Question: In my small application I have a DataGrid (see screenshot) that's bound to a list of Measurement objects. A Measurement is just a data container with two properties: Date and CounterGas (float).
Each Measurement object represents my gas consumption at a specific date.

The list of measurements is bound to the DataGrid as follows:
'''
<DataGrid ItemsSource="{Binding Path=Measurements}" AutoGenerateColumns="False">
<DataGrid.Columns>
<DataGridTextColumn Header="Date" Binding="{Binding Path=Date, StringFormat={}{0:dd.MM.yyyy}}" />
<DataGridTextColumn Header="Counter Gas" Binding="{Binding Path=ValueGas, StringFormat={}{0:F3}}" />
</DataGrid.Columns>
</DataGrid>
'''
Well, and now my question :)
I'd like to have another column right next to the column "Counter Gas" which shows the difference between the actual counter value and the last counter value.
E.g. this additional column should calculate the difference between the value of of Feb. 13th and Feb. 6th => 199.789 - 187.115 = 15.674
What is the best way to achieve this? I'd like to avoid any calculation in the Measurement class which should just hold the data. I'd rather more like the DataGrid to handle the calculation.
So is there a way to add another column that just calculates the difference between to values? Maybe using some kind of converter and extreme binding? ;D
P.S.: Maybe someone with a better reputation could embed the screenshot. Thanks :)
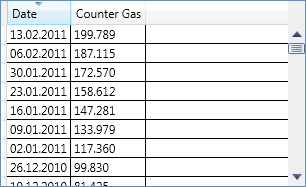
Answer: Extreme binding? No problem.
'''
<Window.Resources>
<local:ItemsDifferenceConverter x:Key="ItemsDifferenceConverter"/>
</Window.Resources>
<DataGrid ItemsSource="{Binding Path=Measurements}" AutoGenerateColumns="False">
<DataGrid.Columns>
<DataGridTextColumn Header="Date" Binding="{Binding Path=Date, StringFormat={}{0:dd.MM.yyyy}}" />
<DataGridTextColumn Header="Counter Gas" Binding="{Binding Path=ValueGas, StringFormat={}{0:F3}}" />
<DataGridTextColumn Header="Difference">
<DataGridTextColumn.Binding>
<MultiBinding Converter="{StaticResource ItemsDifferenceConverter}" Mode="OneWay">
<Binding Path="."/>
<Binding RelativeSource="{RelativeSource AncestorType={x:Type DataGrid}}" Path="ItemsSource"/>
</MultiBinding>
</DataGridTextColumn.Binding>
</DataGridTextColumn>
</DataGrid.Columns>
</DataGrid>
'''
Some kind of converter
'''
class ItemsDifferenceConverter : IMultiValueConverter
{
public object Convert(object[] values, Type targetType,
object parameter, CultureInfo culture)
{
if (values.Length != 2)
return null;
var item = values[0] as Measurement;
var collection = values[1] as IEnumerable<Measurement>;
if (item == null || collection == null)
return null;
var list = collection.OrderBy(v => v.Date).ToList(); //it will be easier to find a previous date
var itemIndex = list.IndexOf(item);
if (itemIndex == 0) //First item
return null;
var diff = item.ValueGas - list[itemIndex - 1].ValueGas;
return (diff > 0 ? "+" : "") + diff.ToString();
}
public object[] ConvertBack(object value, Type[] targetTypes, object parameter, System.Globalization.CultureInfo culture)
{
throw new Exception("The method or operation is not implemented.");
}
}
'''
But this example isn't work with removing/updating items of the underlying collection. In this case an intermediate ViewModel is the best choice.
Here is my way to do this. It works with updating, removing and adding items.
'''
/// <summary>
/// Main ViewModel, contains items for DataGrid
/// </summary>
public class MeasurementListViewModel
{
public MeasurementListViewModel(IEnumerable<Measurement> measurements)
{
this.Items = new ObservableCollection<MeasurementViewModel>(measurements.Select(m=>new MeasurementViewModel(m)));
this.Measurements = (ListCollectionView)CollectionViewSource.GetDefaultView(this.Items);
this.Items.CollectionChanged += new NotifyCollectionChangedEventHandler(Items_CollectionChanged);
foreach(var m in this.Items)
m.PropertyChanged += new PropertyChangedEventHandler(Item_PropertyChanged);
}
//Date or Value were changed
void Item_PropertyChanged(object sender, PropertyChangedEventArgs e)
{
//Update the collection view if refresh isn't possible
if (this.Measurements.IsEditingItem)
this.Measurements.CommitEdit();
if (this.Measurements.IsAddingNew)
this.Measurements.CommitNew();
this.Measurements.Refresh();
}
//Items were added or removed
void Items_CollectionChanged(object sender, NotifyCollectionChangedEventArgs e)
{
//Attach the observer for the properties
if (e.NewItems != null)
foreach (var vm in e.NewItems.OfType<MeasurementViewModel>())
vm.PropertyChanged += Item_PropertyChanged;
//Refresh when it is possible
if(!this.Measurements.IsAddingNew && !this.Measurements.IsEditingItem)
this.Measurements.Refresh();
}
private ObservableCollection<MeasurementViewModel> Items { get; set; }
public ListCollectionView Measurements { get; set; }
}
/// <summary>
/// Wraps Measurement class and provide notification of changes
/// </summary>
public class MeasurementViewModel
{
public MeasurementViewModel()
{
this.Model = new Measurement();
}
public MeasurementViewModel(Measurement m)
{
this.Model = m;
}
public Measurement Model { get; private set; }
public DateTime Date
{
get { return this.Model.Date; }
set
{
this.Model.Date = value;
OnPropertyChanged("Date");
}
}
public double ValueGas
{
get { return this.Model.ValueGas; }
set
{
this.Model.ValueGas = value;
OnPropertyChanged("ValueGas");
}
}
public event PropertyChangedEventHandler PropertyChanged;
protected virtual void OnPropertyChanged(string propertyName)
{
if (this.PropertyChanged != null)
{
this.PropertyChanged(this, new PropertyChangedEventArgs(propertyName));
}
}
}
'''
The converter is a bit different:
'''
class ItemsDifferenceConverter : IMultiValueConverter
{
public object Convert(object[] values, Type targetType,
object parameter, CultureInfo culture)
{
var item = values[0] as MeasurementViewModel;
var view = values[1] as ICollectionView;
if (item == null || view == null)
return null;
var list = view.SourceCollection.OfType<MeasurementViewModel>().OrderBy(v => v.Date).ToList(); //it will be easier to find a previous date
var itemIndex = list.IndexOf(item);
if (itemIndex == 0) //First item
return null;
var diff = item.ValueGas - list[itemIndex - 1].ValueGas;
return (diff > 0 ? "+" : "") + diff.ToString();
}
public object[] ConvertBack(object value, Type[] targetTypes, object parameter, System.Globalization.CultureInfo culture)
{
throw new Exception("The method or operation is not implemented.");
}
}
'''
And 'DataGrid':
'''
<DataGrid ItemsSource="{Binding Path=Measurements}" AutoGenerateColumns="False"
CanUserAddRows="True">
<DataGrid.Columns>
<DataGridTextColumn Header="Date" Binding="{Binding Path=Date, StringFormat={}{0:dd.MM.yyyy}}" />
<DataGridTextColumn Header="Counter Gas" Binding="{Binding Path=ValueGas, StringFormat={}{0:F3}}" />
<DataGridTextColumn Header="Difference">
<DataGridTextColumn.Binding>
<MultiBinding Converter="{StaticResource ItemsDifferenceConverter}" Mode="OneWay">
<Binding Path="."/>
<Binding RelativeSource="{RelativeSource AncestorType={x:Type DataGrid}}" Path="ItemsSource"/>
</MultiBinding>
</DataGridTextColumn.Binding>
</DataGridTextColumn>
</DataGrid.Columns>
</DataGrid>
'''